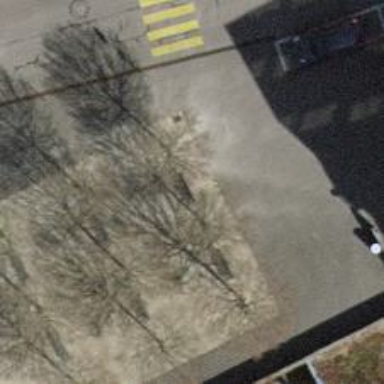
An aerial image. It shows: Bench.